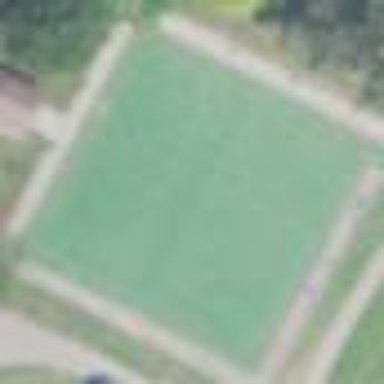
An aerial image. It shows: Pitch designated for bowls sport activities.